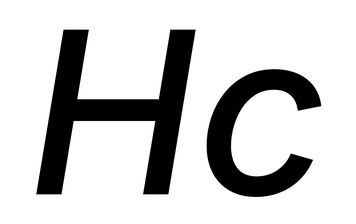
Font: Inter-Italic_Medium_Italic